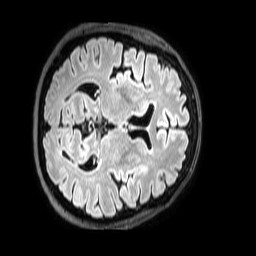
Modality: FLAIR
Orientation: axial
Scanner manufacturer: philips
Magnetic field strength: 3 T
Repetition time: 4.8 s
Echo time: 0.2855 s